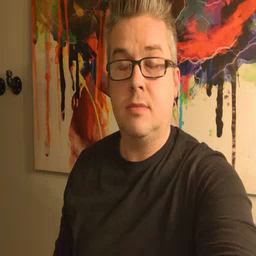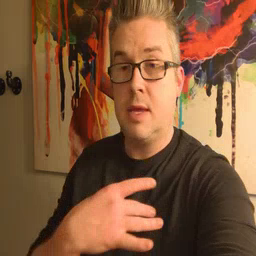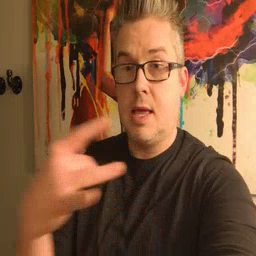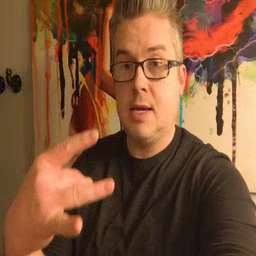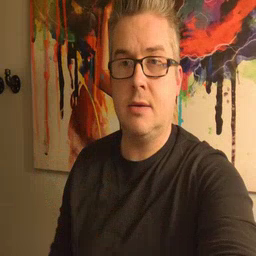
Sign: like